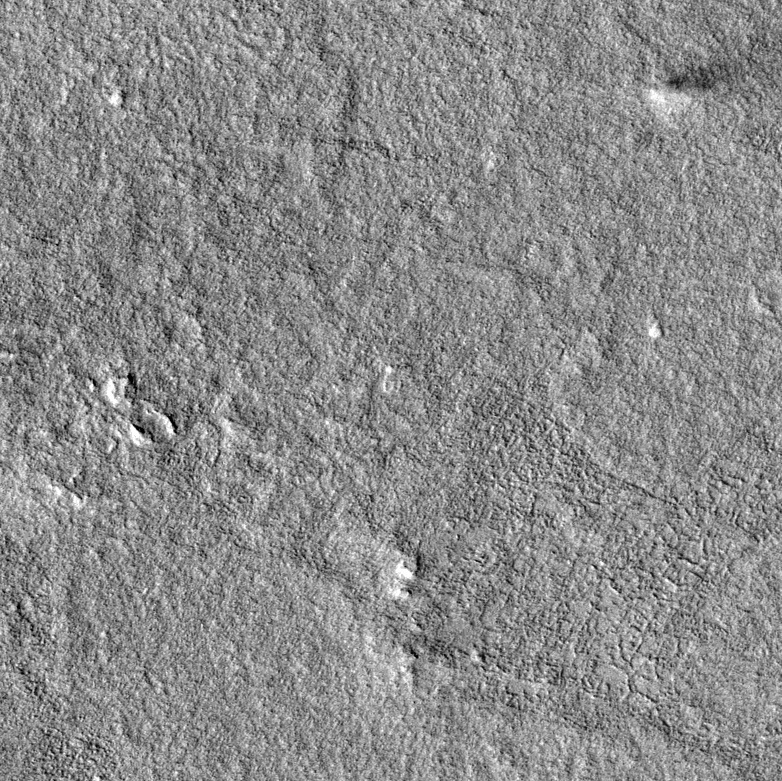
Label: dustdevil